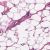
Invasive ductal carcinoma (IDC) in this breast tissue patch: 0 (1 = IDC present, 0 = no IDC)